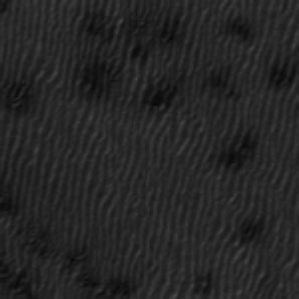
Label: frost